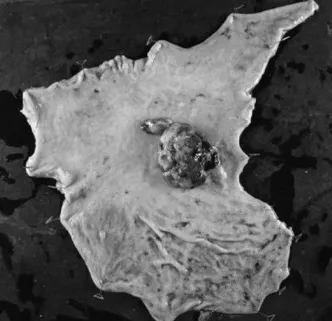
Macroscopic findings of the resected specimens. The elevated lesion approximately 6 x 5 cm in diameter is located at the lesser curvature of the gastric body.
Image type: pathology (h&e)